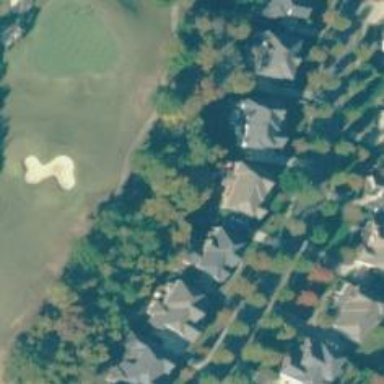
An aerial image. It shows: Path designated for golf carts.